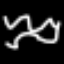
Label: squiggle